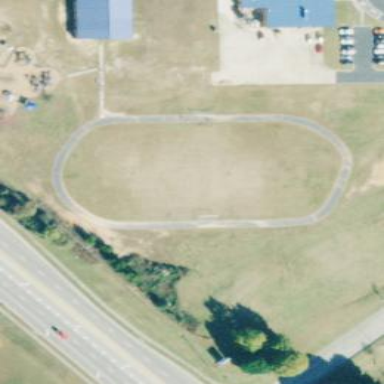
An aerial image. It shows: Asphalt track on leisure land.